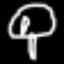
Label: mushroom